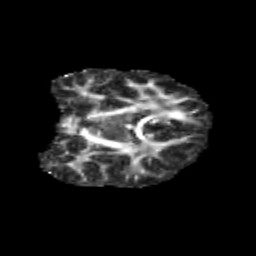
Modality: FA
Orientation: coronal
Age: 9
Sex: female
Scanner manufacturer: siemens
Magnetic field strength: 3 T
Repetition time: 3.8 s
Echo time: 0.07 s